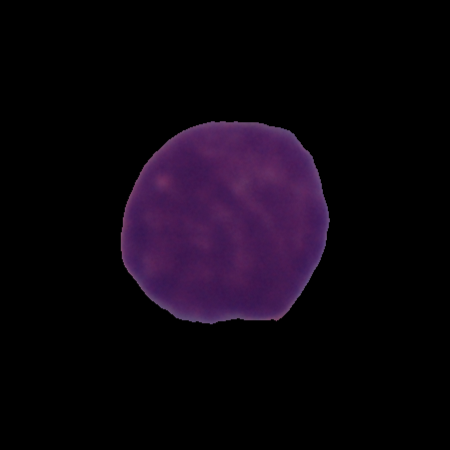
Label: cancer